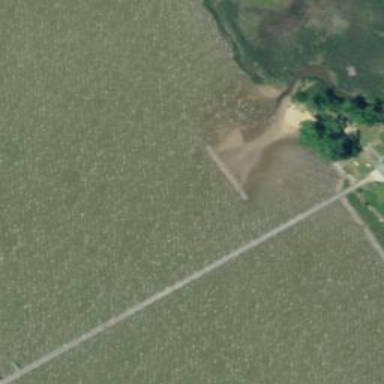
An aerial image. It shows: Breakwater structure.